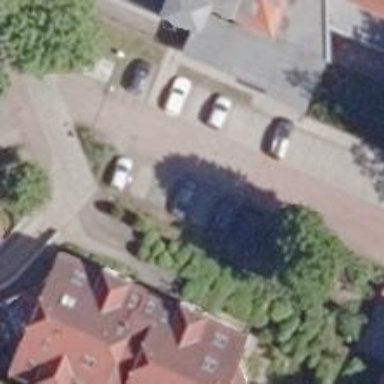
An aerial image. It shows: Parking space.